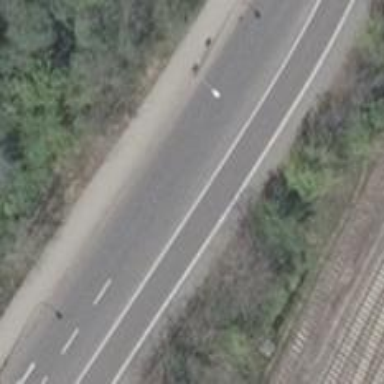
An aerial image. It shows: Tertiary road with asphalt surface. The road has designated cycle lane on the left.